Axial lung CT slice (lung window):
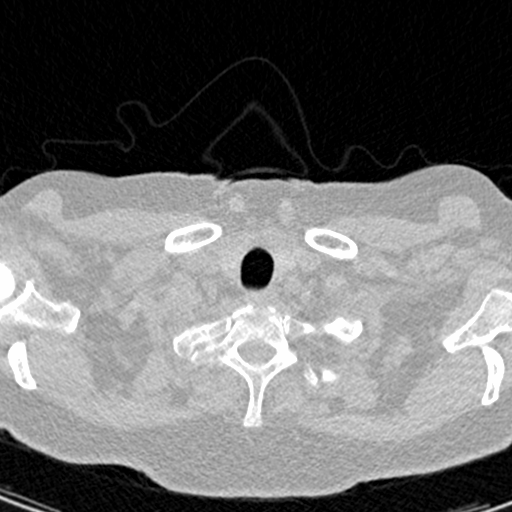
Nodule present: no